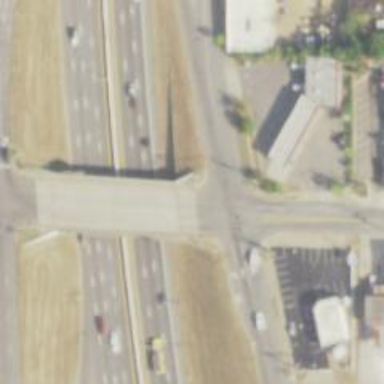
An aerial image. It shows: Tertiary road on beam bridge.